Aerial crown-view tile of a tropical tree (Barro Colorado Island, Panama), acquired 20250915:
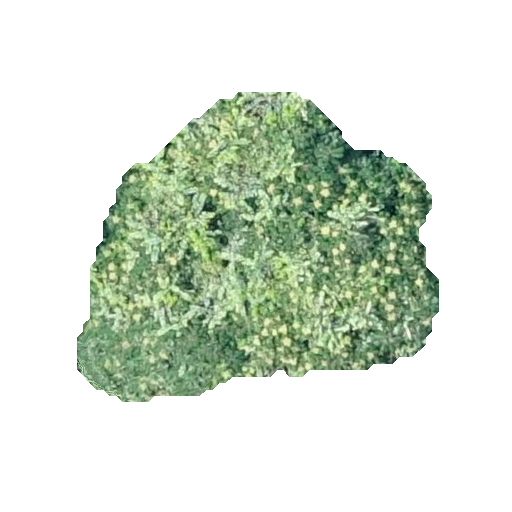
Species: Zanthoxylum ekmanii
GBIF accepted scientific name: Zanthoxylum ekmanii
Crown area: 116.898 m²